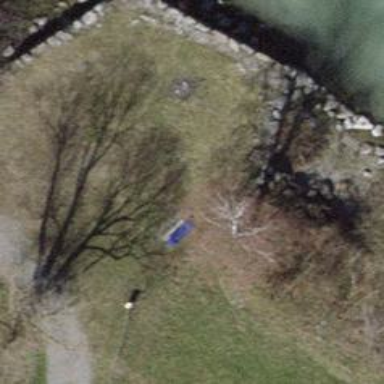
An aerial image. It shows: Bench for seating.